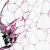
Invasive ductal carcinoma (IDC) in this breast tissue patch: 0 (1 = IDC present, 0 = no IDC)